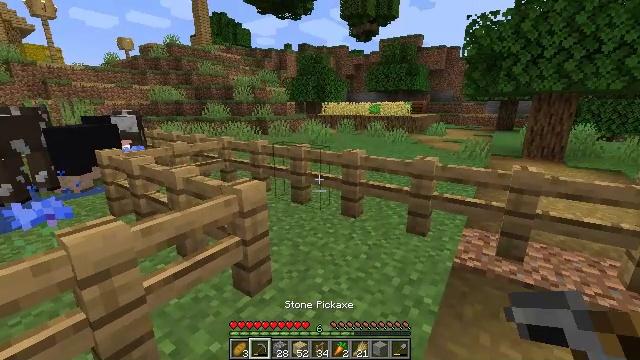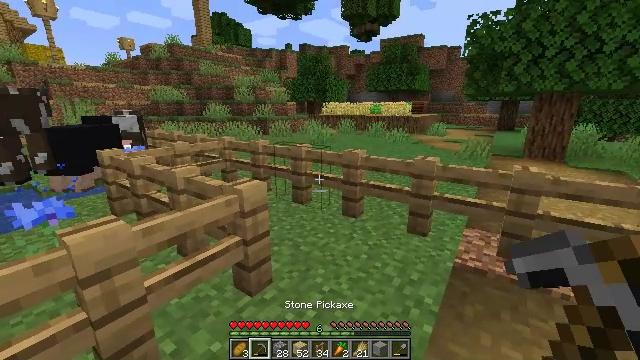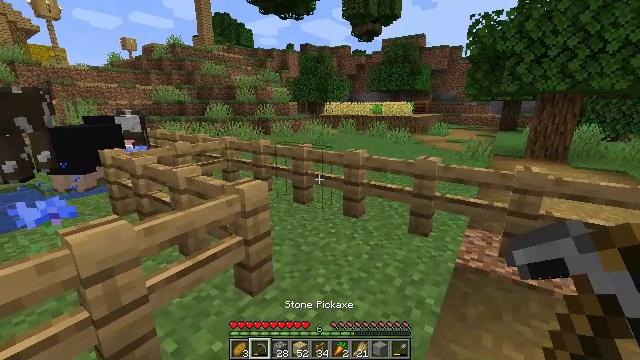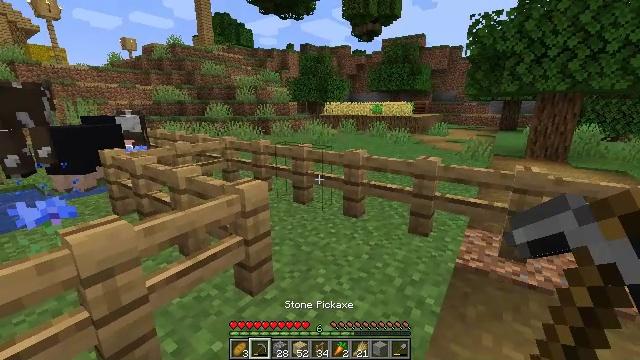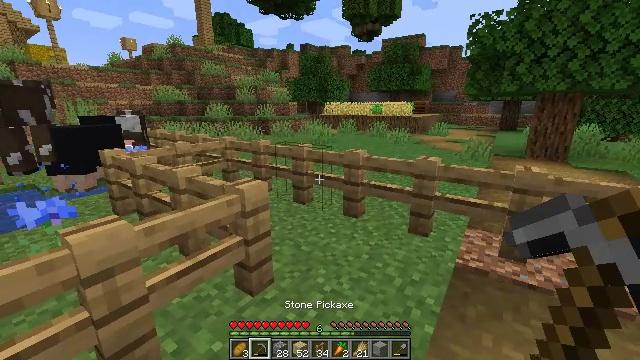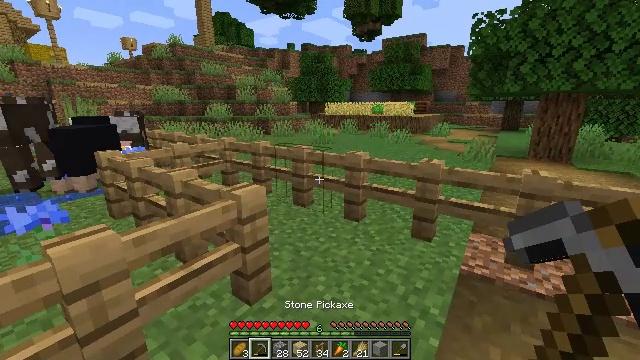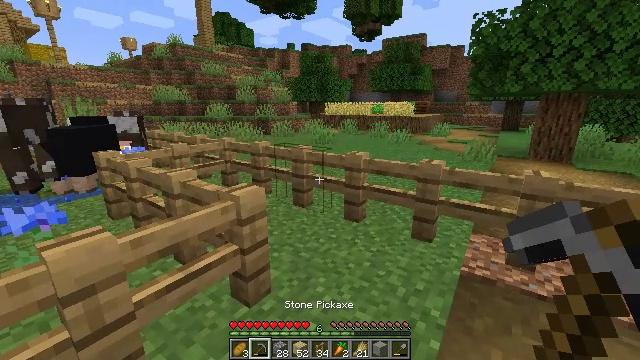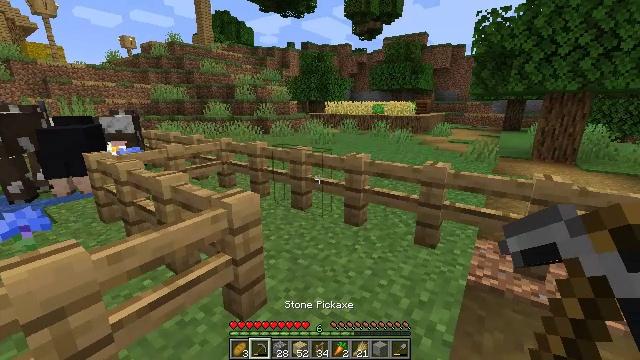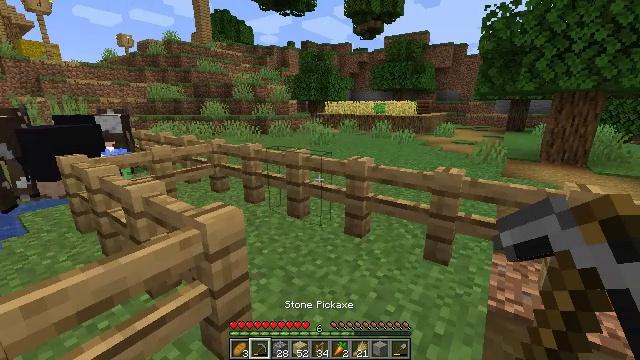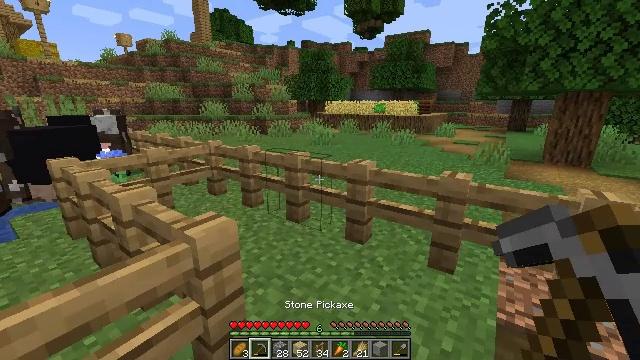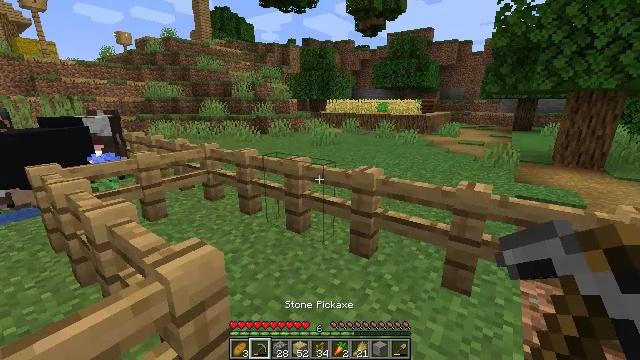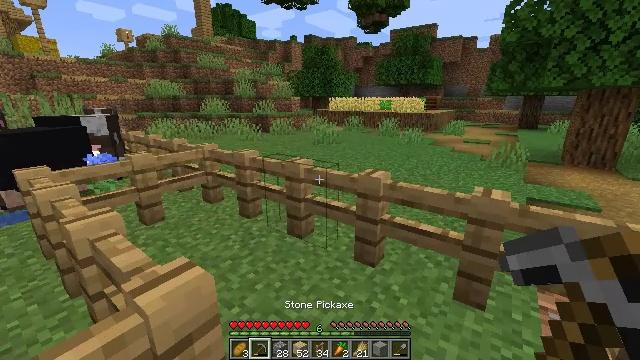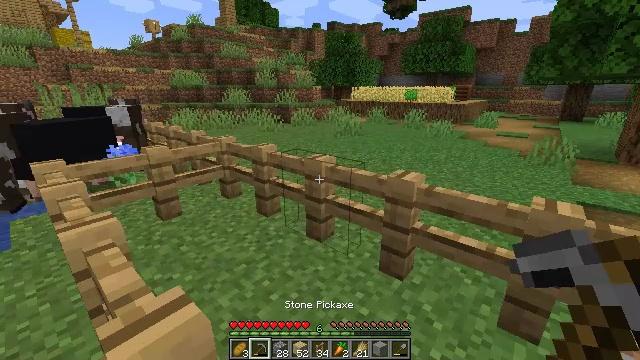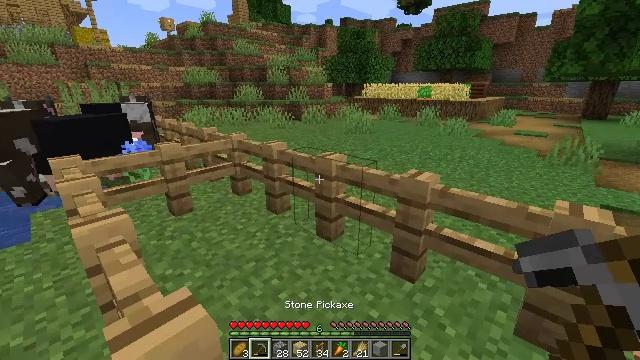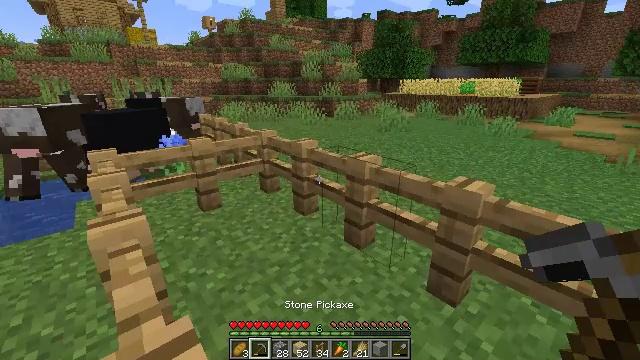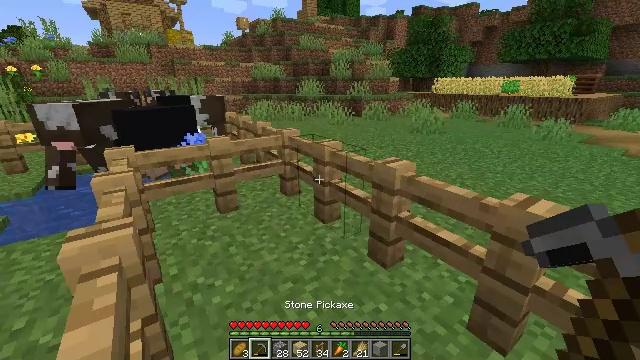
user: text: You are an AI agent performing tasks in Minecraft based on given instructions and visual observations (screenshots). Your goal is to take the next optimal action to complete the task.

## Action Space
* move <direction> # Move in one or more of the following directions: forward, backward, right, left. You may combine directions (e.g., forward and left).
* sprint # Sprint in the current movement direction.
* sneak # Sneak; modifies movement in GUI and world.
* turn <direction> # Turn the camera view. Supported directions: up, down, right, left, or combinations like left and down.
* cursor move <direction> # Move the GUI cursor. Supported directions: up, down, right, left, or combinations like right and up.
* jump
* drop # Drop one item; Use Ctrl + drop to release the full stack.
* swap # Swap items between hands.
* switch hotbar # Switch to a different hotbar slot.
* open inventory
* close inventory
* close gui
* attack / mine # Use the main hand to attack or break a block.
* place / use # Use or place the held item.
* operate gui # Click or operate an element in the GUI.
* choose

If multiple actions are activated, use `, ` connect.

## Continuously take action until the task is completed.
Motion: motion action
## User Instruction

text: Break down the oak fence.
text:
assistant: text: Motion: no_op
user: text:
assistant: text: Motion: no_op
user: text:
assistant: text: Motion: no_op
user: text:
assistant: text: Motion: no_op
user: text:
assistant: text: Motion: move forward
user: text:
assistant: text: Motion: move forward
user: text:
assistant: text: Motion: move forward
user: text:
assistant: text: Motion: move forward
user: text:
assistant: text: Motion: move forward
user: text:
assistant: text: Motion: move forward
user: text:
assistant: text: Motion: move forward
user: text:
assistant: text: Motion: move forward, turn left and down
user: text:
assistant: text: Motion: move forward, turn left
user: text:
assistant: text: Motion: move forward, turn left
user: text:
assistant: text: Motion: move forward, turn left
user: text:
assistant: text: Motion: move forward, turn left
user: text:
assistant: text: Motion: move forward, turn left
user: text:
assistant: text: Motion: move forward
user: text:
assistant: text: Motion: move forward
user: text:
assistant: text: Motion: move forward
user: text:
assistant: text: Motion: move forward
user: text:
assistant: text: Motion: move forward, turn down
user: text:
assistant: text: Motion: move forward, turn down
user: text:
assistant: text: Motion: turn left and down
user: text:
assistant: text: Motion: turn left and down
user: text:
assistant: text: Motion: turn left and down
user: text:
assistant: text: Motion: turn left and down
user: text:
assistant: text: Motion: turn left
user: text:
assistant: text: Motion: turn left and up
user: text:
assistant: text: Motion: turn left